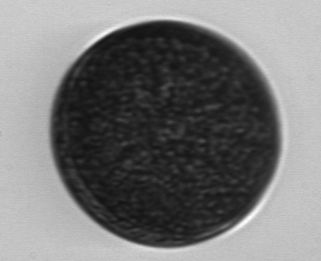
Label: Coscinodiscus